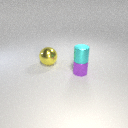
small purple metal cylinder in front of large yellow metal sphere